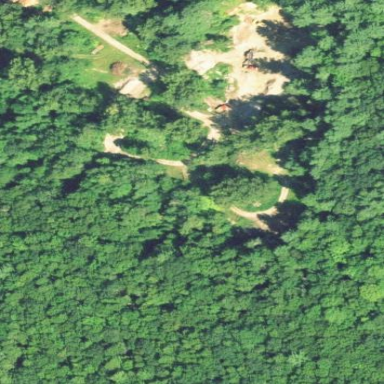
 categorized as existing preserved open space."